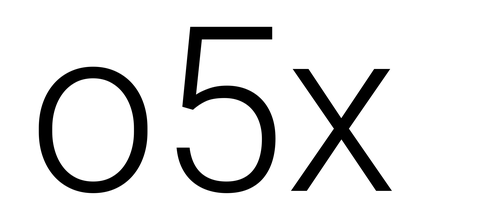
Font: Roboto_Light